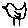
Label: bird